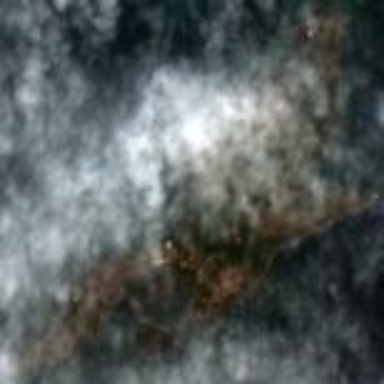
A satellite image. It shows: Island.